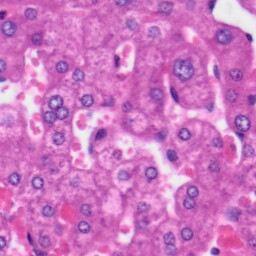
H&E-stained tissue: Liver